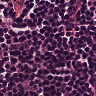
Metastatic tissue present: no